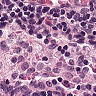
Metastatic tissue present: no